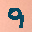
Label: 9